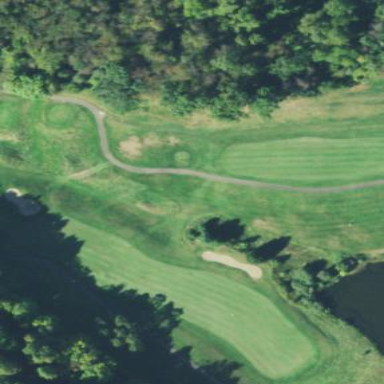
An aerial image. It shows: Scenic golf fairway.